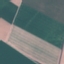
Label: AnnualCrop